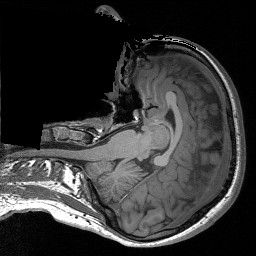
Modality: T1w
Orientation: axial